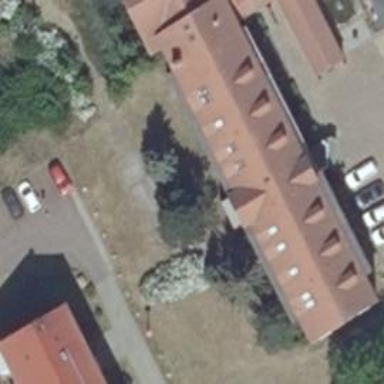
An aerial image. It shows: Hotel offering tourism services.